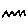
Label: zigzag